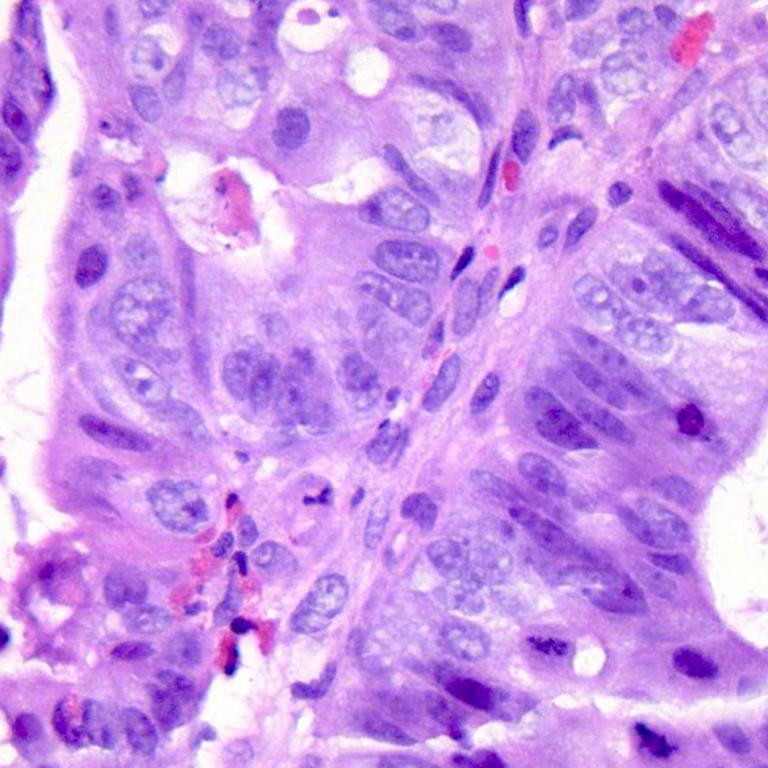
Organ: colon
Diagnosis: adenocarcinomas